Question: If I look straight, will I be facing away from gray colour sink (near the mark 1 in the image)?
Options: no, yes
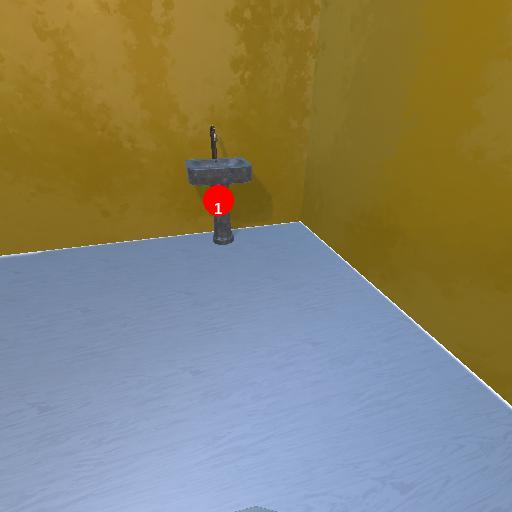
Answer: no